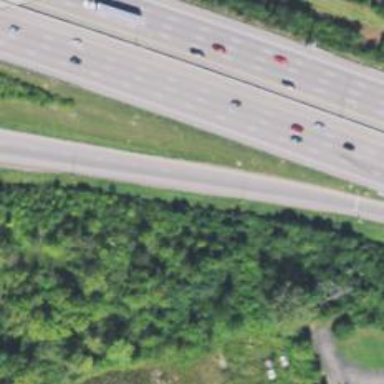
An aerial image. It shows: Motorway link with embankment.